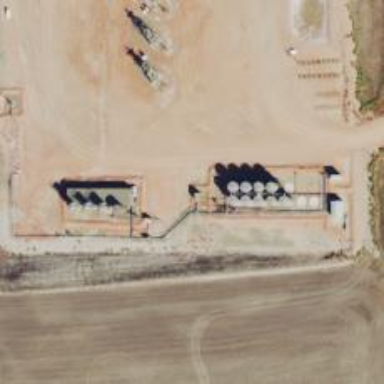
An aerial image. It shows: Storage tank with man-made structure.